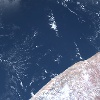
Label: water